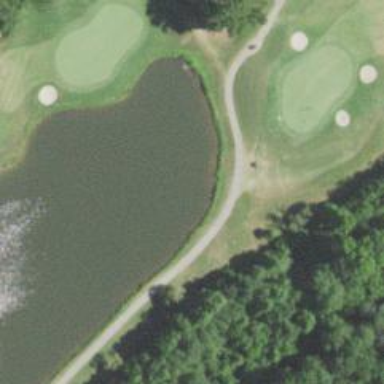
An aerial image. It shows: Rough area on grassy golf course.